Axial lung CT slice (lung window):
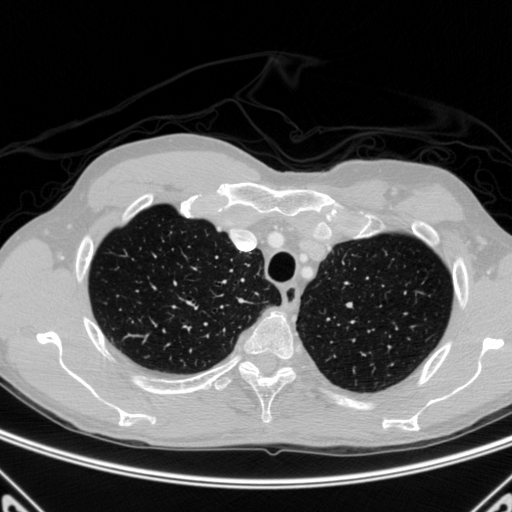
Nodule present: no